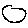
Label: circle